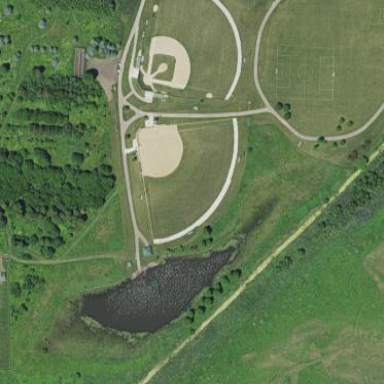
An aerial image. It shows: Baseball pitch for leisure and sports activities.